Question: I create custom post type in wordpress. but i also want to show post formats quote and image. where i choose post format quote or image. this is my custom post type code!
'''
function Quotes_sky() {
$labels = array(
'name' => _x( 'Quotes', 'post type general name', 'your-plugin-textdomain' ),
'singular_name' => _x( 'Quote', 'post type singular name', 'your-plugin-textdomain' ),
'menu_name' => _x( 'Quotes', 'admin menu', 'your-plugin-textdomain' ),
'name_admin_bar' => _x( 'Quote', 'add new on admin bar', 'your-plugin-textdomain' ),
'add_new' => _x( 'Add New', 'Quote', 'your-plugin-textdomain' ),
'add_new_item' => __( 'Add New Quote', 'your-plugin-textdomain' ),
'new_item' => __( 'New Quote', 'your-plugin-textdomain' ),
'edit_item' => __( 'Edit Quote', 'your-plugin-textdomain' ),
'view_item' => __( 'View Quote', 'your-plugin-textdomain' ),
'all_items' => __( 'All Quotes', 'your-plugin-textdomain' ),
'search_items' => __( 'Search Quotes', 'your-plugin-textdomain' ),
'parent_item_colon' => __( 'Parent Quotes:', 'your-plugin-textdomain' ),
'not_found' => __( 'No Quotes found.', 'your-plugin-textdomain' ),
'not_found_in_trash' => __( 'No Quotes found in Trash.', 'your-plugin-textdomain' )
);
$args = array(
'labels' => $labels,
'public' => true,
'publicly_queryable' => true,
'show_ui' => true,
'show_in_menu' => true,
'query_var' => true,
'rewrite' => array( 'slug' => 'Quotes' ),
'capability_type' => 'post',
'has_archive' => true,
'hierarchical' => false,
'menu_position' => 5,
'menu_icon' => 'dashicons-editor-quote',
'supports' => array( 'title', 'editor', 'author', 'thumbnail', 'excerpt', 'comments' ) ,
'taxonomies' => array ( 'category', 'post_tag' )
);
register_post_type( 'Quotes Sky', $args );
}
'''
This is Screen short. May this helpful for understanding my question

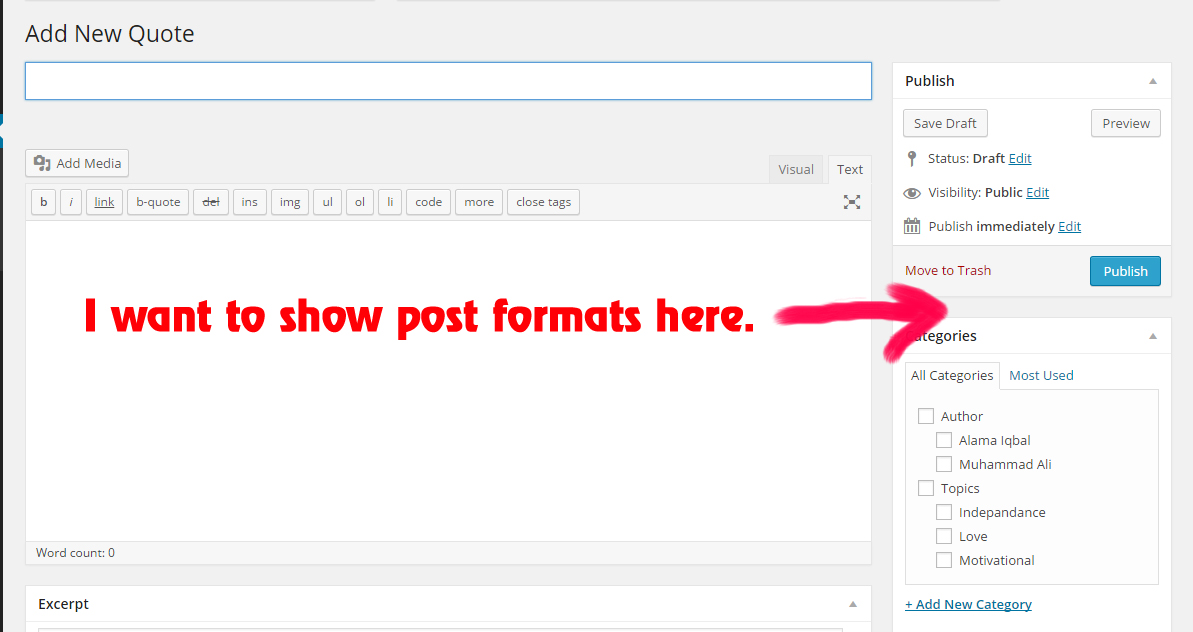
Answer: 'post-formats' need to add in 'support'..may be halpful
'''
'supports' => array( 'title', 'editor', 'author', 'thumbnail', 'excerpt', 'comments', 'post-formats')
'''